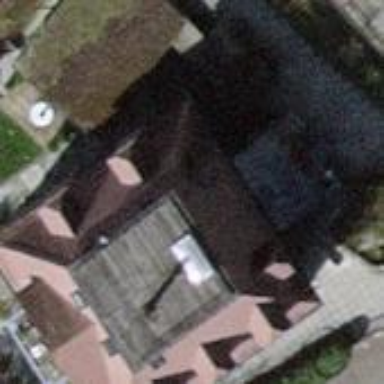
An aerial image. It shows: Building.